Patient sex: M
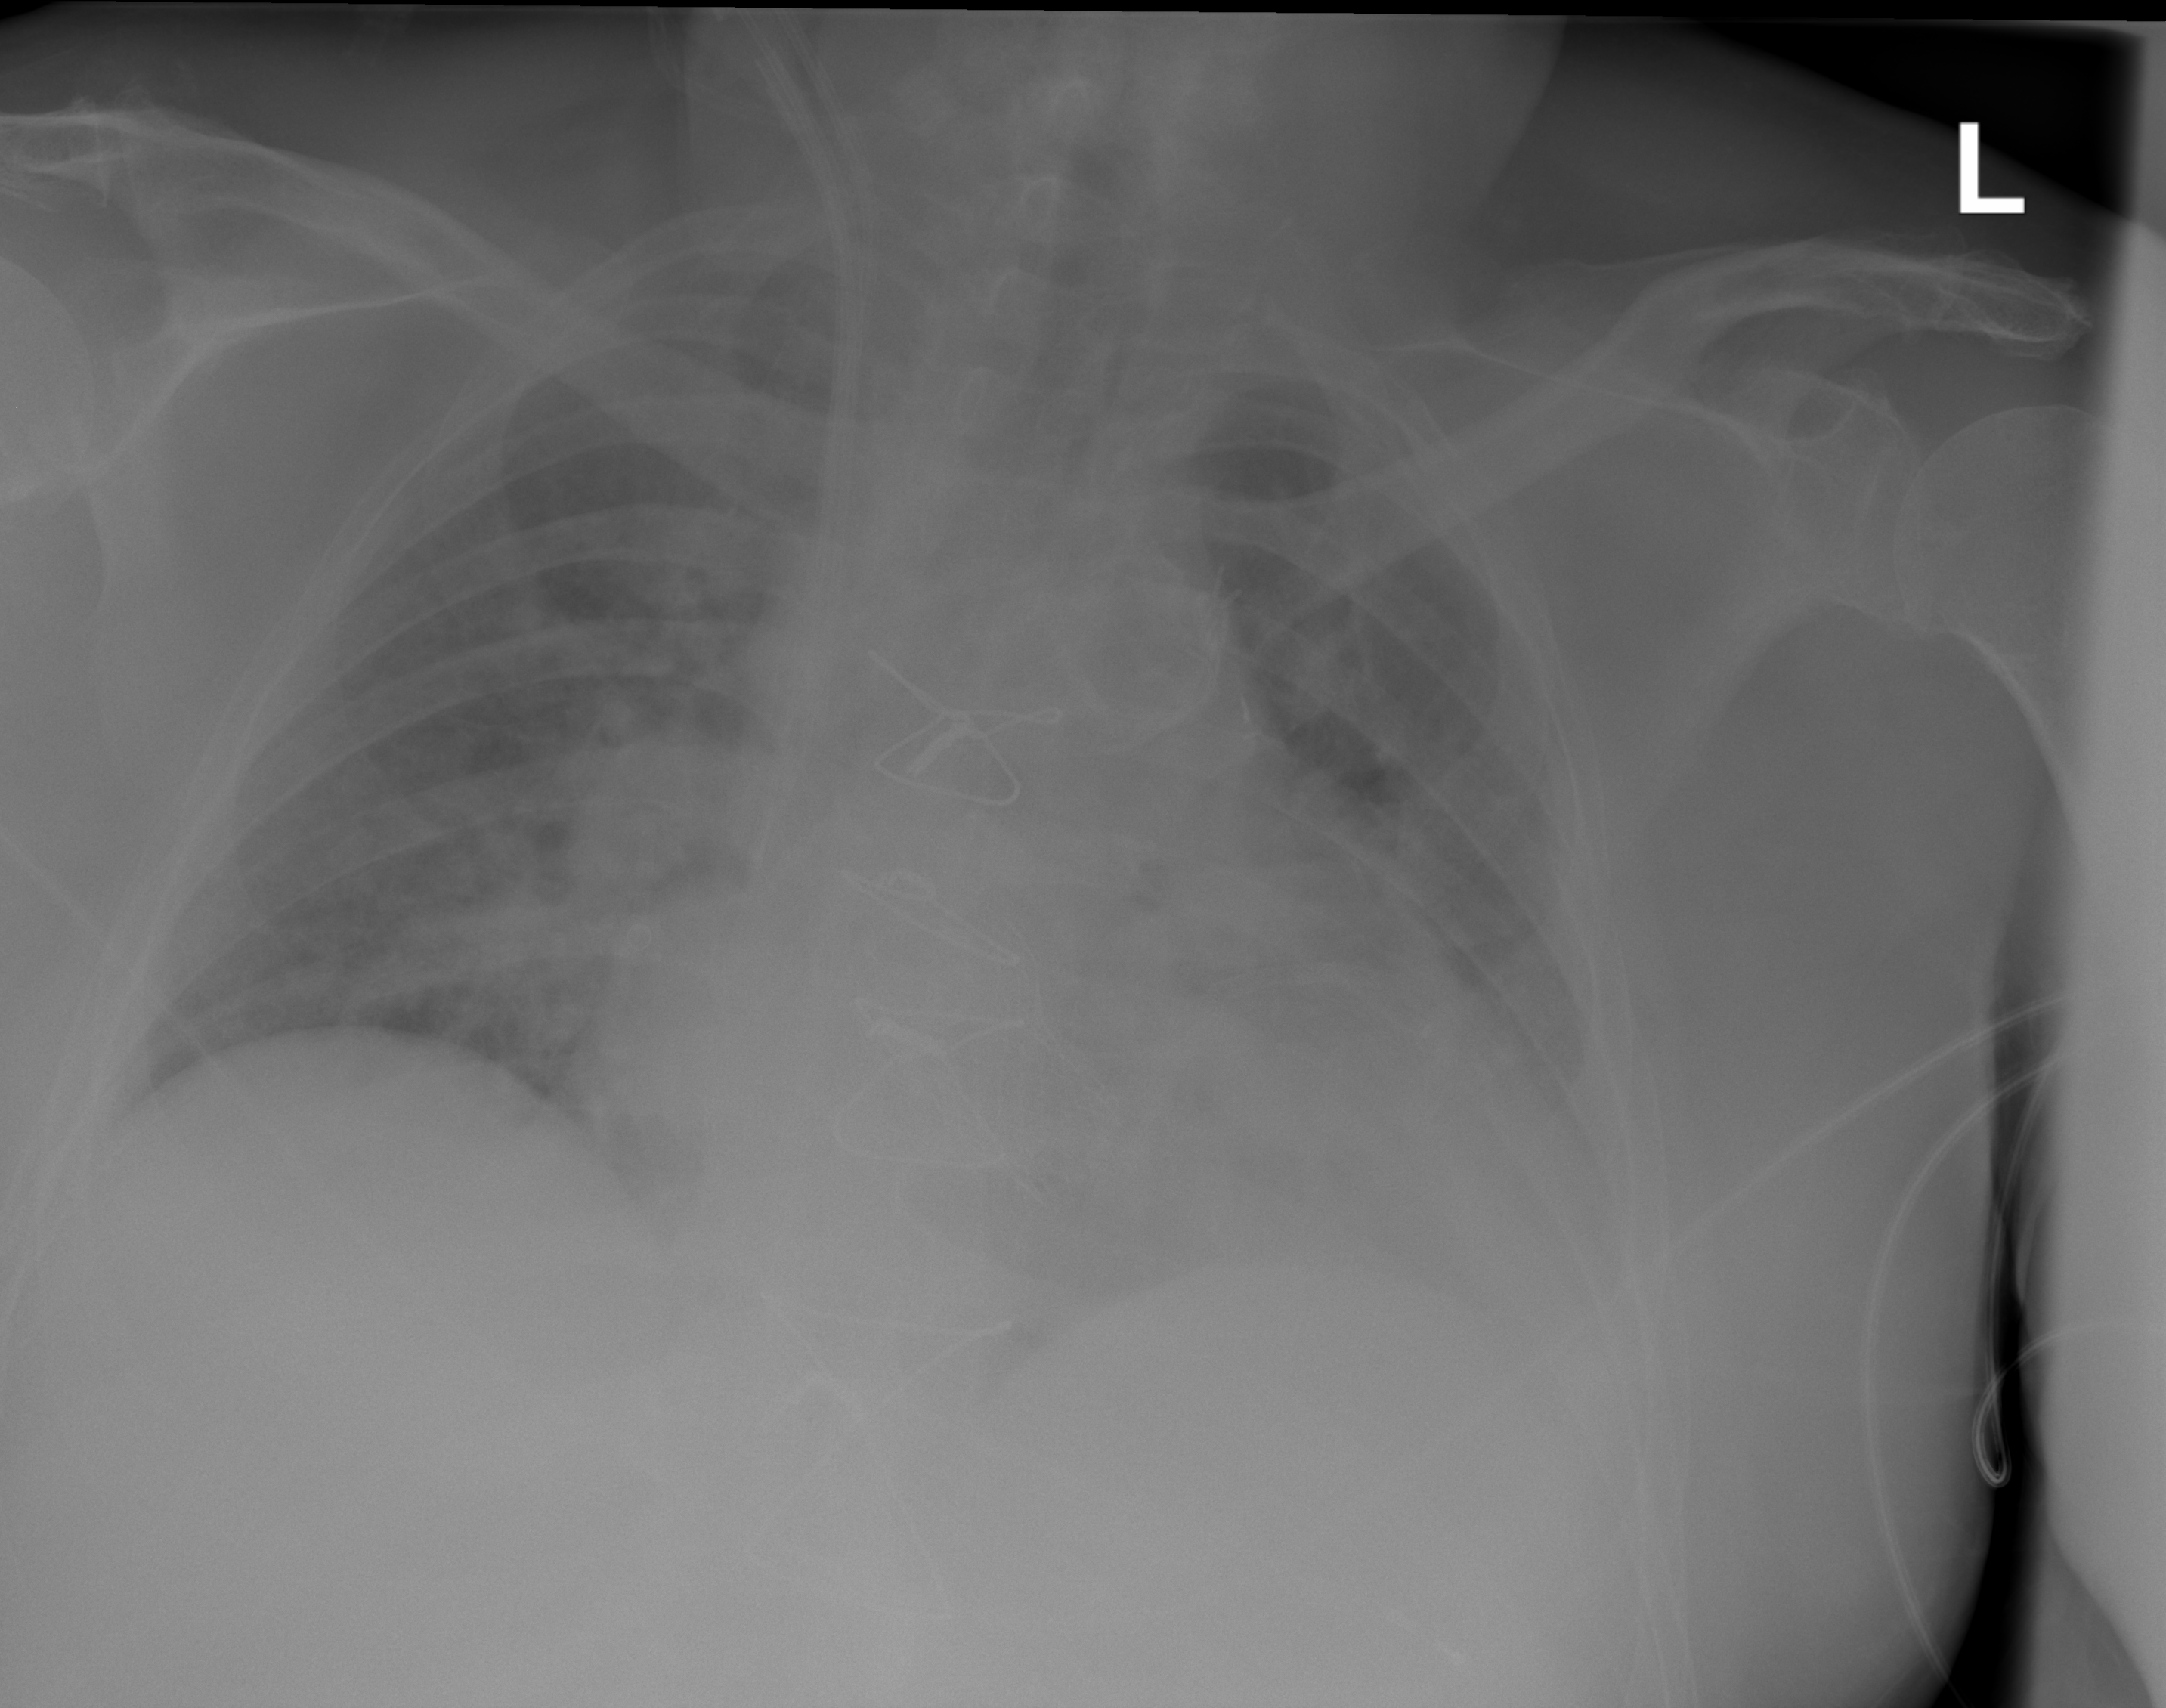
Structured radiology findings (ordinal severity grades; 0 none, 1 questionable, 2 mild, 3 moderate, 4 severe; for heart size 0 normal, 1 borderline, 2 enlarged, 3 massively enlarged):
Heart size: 2
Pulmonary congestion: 2
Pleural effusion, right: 0
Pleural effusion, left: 0
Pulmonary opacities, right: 2
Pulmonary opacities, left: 2
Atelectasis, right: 0
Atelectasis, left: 0